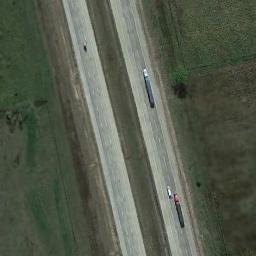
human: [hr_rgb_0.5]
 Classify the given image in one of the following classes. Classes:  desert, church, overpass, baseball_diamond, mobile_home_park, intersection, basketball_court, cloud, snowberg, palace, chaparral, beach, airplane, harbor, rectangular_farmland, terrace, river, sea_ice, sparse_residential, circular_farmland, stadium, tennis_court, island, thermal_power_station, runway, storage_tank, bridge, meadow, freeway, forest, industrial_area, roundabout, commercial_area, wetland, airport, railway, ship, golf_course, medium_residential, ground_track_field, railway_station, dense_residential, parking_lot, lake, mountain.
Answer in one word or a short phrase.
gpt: freeway